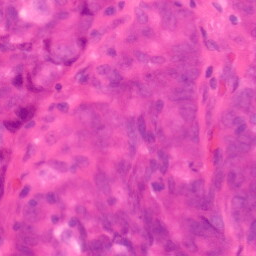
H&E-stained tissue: Colon